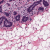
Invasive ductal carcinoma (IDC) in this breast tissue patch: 0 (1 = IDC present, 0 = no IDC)